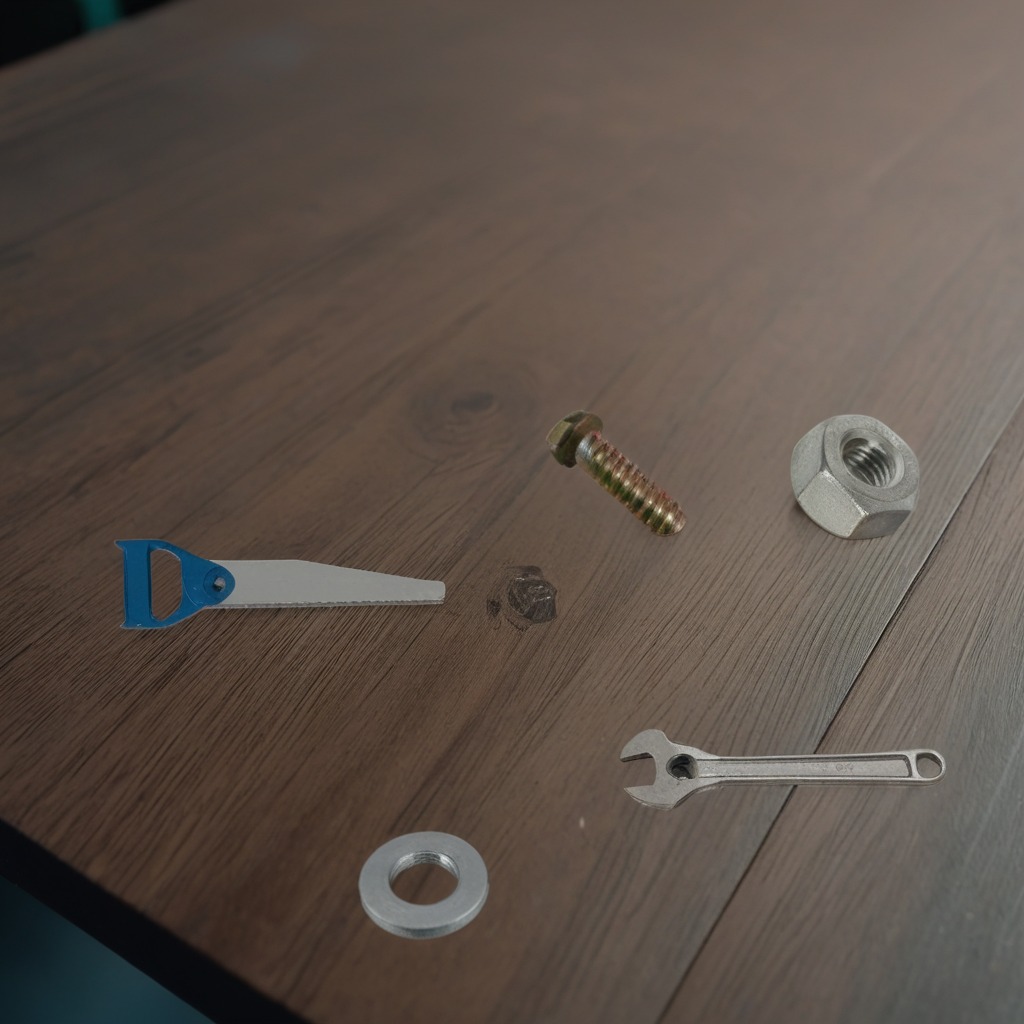
A flat metal washer, a metal machine screw, a handheld metal saw, a metal nut, and a wrench are lying on the old table with faint burn marks in a small garage at twilight.